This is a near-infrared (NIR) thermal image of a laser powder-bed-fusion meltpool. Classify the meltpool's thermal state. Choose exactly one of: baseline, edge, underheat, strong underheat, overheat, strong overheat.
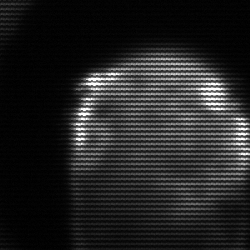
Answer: edge